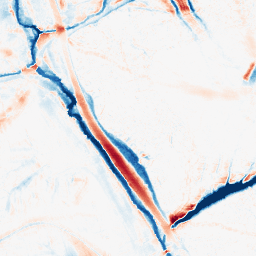
Category: morphological
Decomposition family: morphological_ellipse
Decomposition parameters: operation: average
width: 20
height: 30
Upsampling method: bspline
Upsampling parameters: scale: 8
Upsampling scale: 8